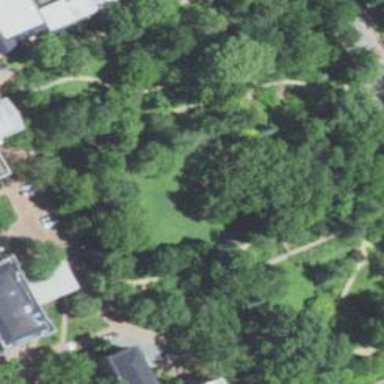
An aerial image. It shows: Botanical garden as type of leisure land.